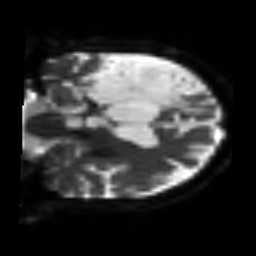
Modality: sbref
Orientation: coronal
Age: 64
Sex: male
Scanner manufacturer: siemens
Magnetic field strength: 3 T
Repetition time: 3.2 s
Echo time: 0.081 s